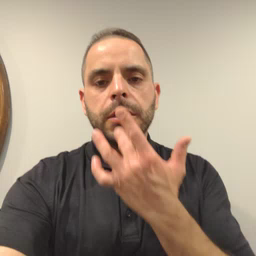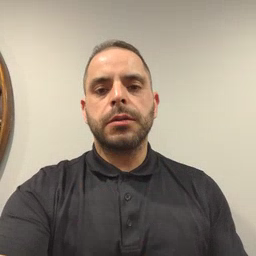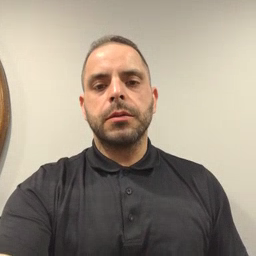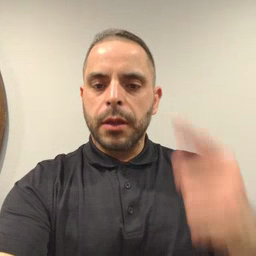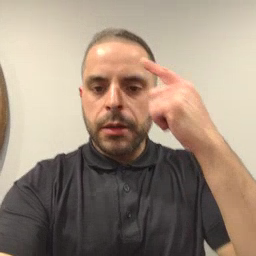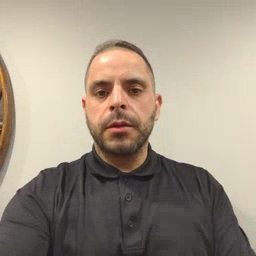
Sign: think